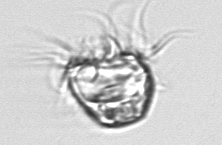
Label: Leegaardiella_ovalis